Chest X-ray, PA view. Patient: 49 years old, sex F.
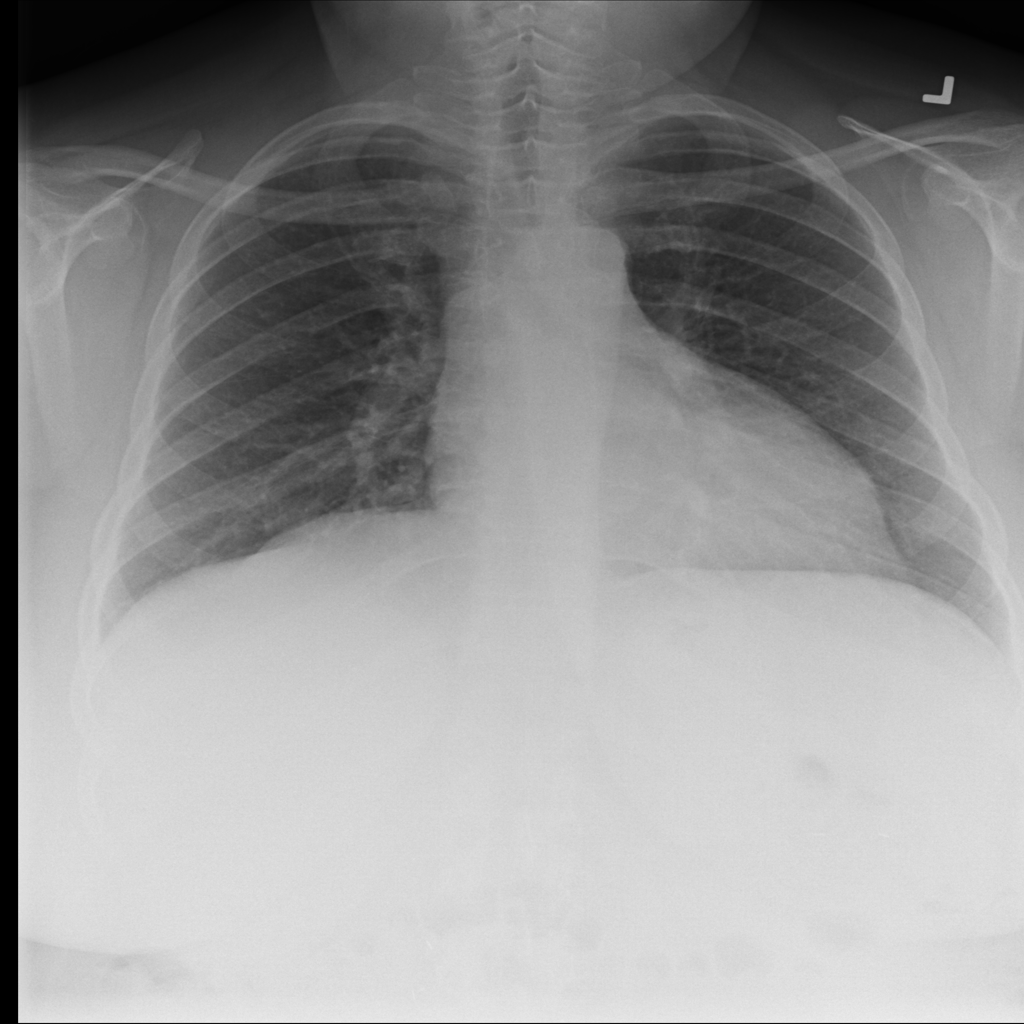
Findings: No Finding